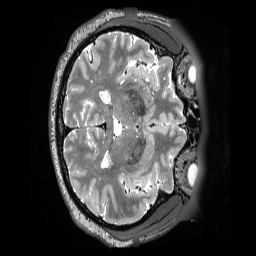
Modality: T2w
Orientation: axial
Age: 45
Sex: male